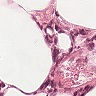
Metastatic tissue present: no